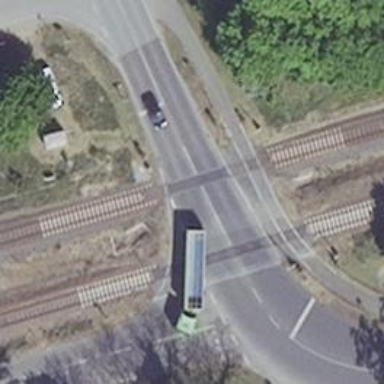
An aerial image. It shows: Crossing for the railway.